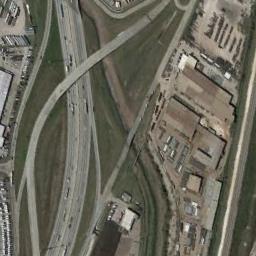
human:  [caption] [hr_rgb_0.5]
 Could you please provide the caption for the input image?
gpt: There are many buildings of different shapes around the overpass .

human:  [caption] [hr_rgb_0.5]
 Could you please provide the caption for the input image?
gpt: The overpass is on the grass next to some houses .

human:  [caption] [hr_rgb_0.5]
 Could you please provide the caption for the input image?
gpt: The directional overpass is over the roads and the overpass is flanked by some buildings .

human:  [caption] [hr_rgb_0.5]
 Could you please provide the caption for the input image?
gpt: Below this overpass is a four-lane highway .

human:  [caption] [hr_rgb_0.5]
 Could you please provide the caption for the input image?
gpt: There are some buildings and meadows beside the overpass .